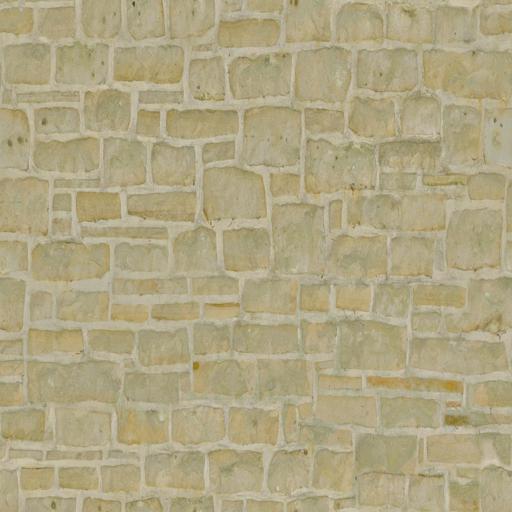
Tags: beige brick bricks sandstone yellow